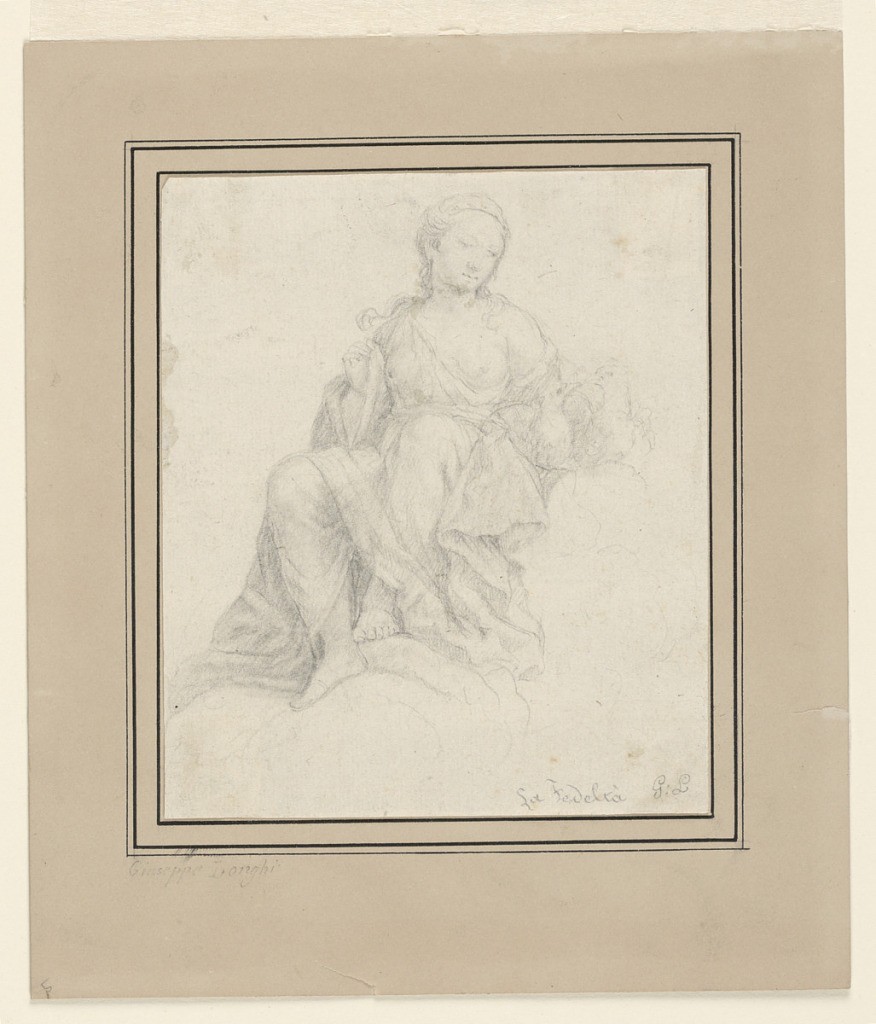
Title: Allegorical Figure of Fidelity
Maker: Giuseppe Longhi, Italian, 1766–1831
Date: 1790–1830
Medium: Graphite on cream paper, laid down
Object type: Drawing
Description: The allegorical figure of Fidelity is seated on a cloud, looking at kissing doves on her left.